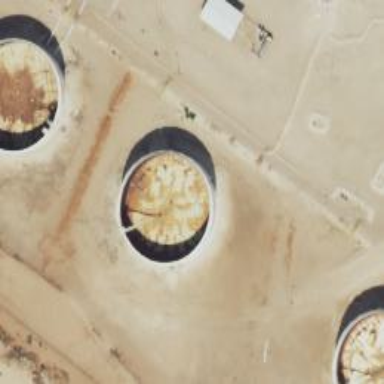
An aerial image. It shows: Storage tank with man-made structure.